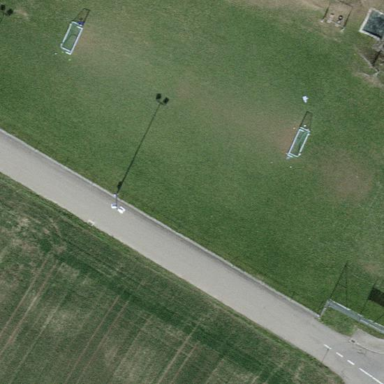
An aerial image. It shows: Soccer pitch for leisure land activities.